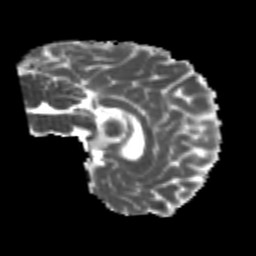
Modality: MD
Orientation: sagittal
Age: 24
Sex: female
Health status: healthy
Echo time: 0.074 s